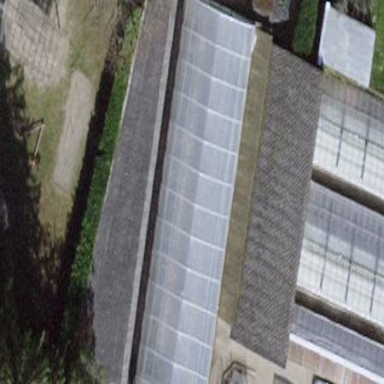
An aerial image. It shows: Greenhouse.